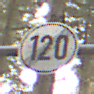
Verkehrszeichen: EndeGeschwindigkeit120
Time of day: MorningAfternoon
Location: Outdoor (Nature)
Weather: Overcast
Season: Winter
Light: Natural